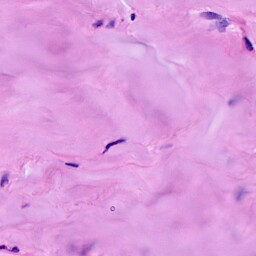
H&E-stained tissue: Breast